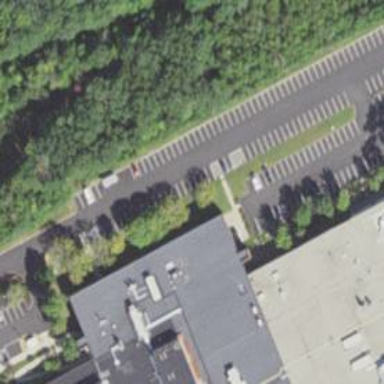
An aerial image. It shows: Footway.